Question: I am using Three Js for visualizing a car, but I am having a problem with my perspective camera

I would like it to look more real: I want to see only the front, not the back. I'm clear? haha
I have tried to change a lot of <URL>, but I am not being able to do it.
Here is the <URL>.
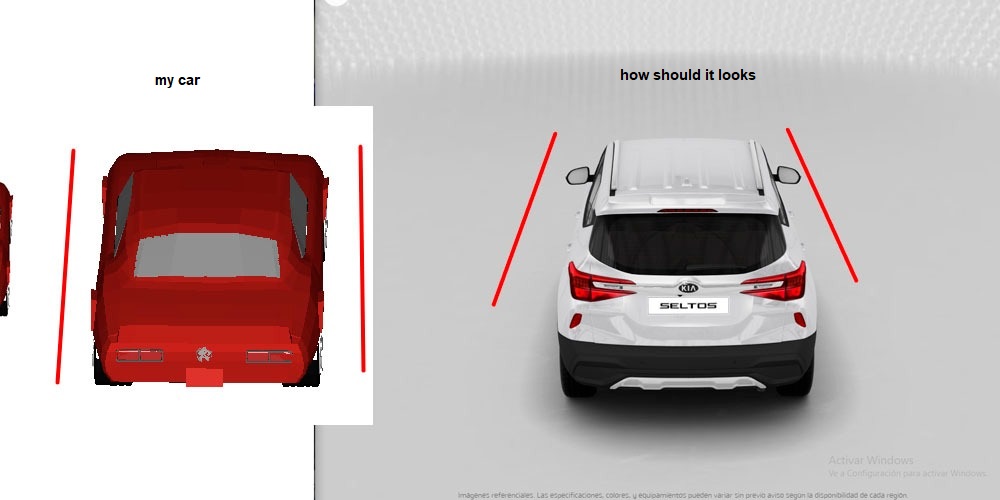
Answer: I can see in your code you are changing the FOV with the mouse wheel...
Is this what you want to do?
I would expect you would change the camera z position to zoom in and out, not the FOV.
I suggest you do like what jscastro says in the comments and make yout camera fov 45 and move your camera closer and .
Here is a demo where you can change the camera fov and z position to see how they interact.
'''
var camera, scene, renderer, mesh, material, stats;
init();
animate();
function init() {
// Renderer.
renderer = new THREE.WebGLRenderer();
//renderer.setPixelRatio(window.devicePixelRatio);
renderer.setSize(window.innerWidth, window.innerHeight);
// Add renderer to page
document.body.appendChild(renderer.domElement);
// Create camera.
camera = new THREE.PerspectiveCamera(70, window.innerWidth / window.innerHeight, 1, 10000);
camera.position.z = 400;
// Create scene.
scene = new THREE.Scene();
// Create material
material = new THREE.MeshPhongMaterial();
// Create cube and add to scene.
var geometry = new THREE.BoxGeometry(200, 200, 200);
mesh = new THREE.Mesh(geometry, material);
scene.add(mesh);
// Create ambient light and add to scene.
var light = new THREE.AmbientLight(0x404040); // soft white light
scene.add(light);
// Create directional light and add to scene.
var directionalLight = new THREE.DirectionalLight(0xffffff);
directionalLight.position.set(1, 1, 1);
scene.add(directionalLight);
// Add listener for window resize.
window.addEventListener('resize', onWindowResize, false);
// Add dat.gui.
var gui = new dat.GUI();
var fovgui = gui.add(camera, "fov").onChange(function(newvalue){
camera.updateProjectionMatrix();
}).name('camera.fov');
var posgui = gui.add(camera.position, "z").name('camera.position.z');
gui.add({click: function(){
camera.fov = 5;
camera.position.z = 5000;
camera.updateProjectionMatrix();
fovgui.updateDisplay();
posgui.updateDisplay();
}}, 'click').name('FOV:5 Z:5000');
gui.add({click: function(){
camera.fov = 70;
camera.position.z = 400;
camera.updateProjectionMatrix();
fovgui.updateDisplay();
posgui.updateDisplay();
}}, 'click').name('FOV:70 Z:400');
gui.add({click: function(){
camera.fov = 130;
camera.position.z = 190;
camera.updateProjectionMatrix();
fovgui.updateDisplay();
posgui.updateDisplay();
}}, 'click').name('FOV:130 Z:190');
}
function animate() {
requestAnimationFrame(animate);
mesh.rotation.x += 0.005;
mesh.rotation.y += 0.01;
renderer.render(scene, camera);
}
function onWindowResize() {
camera.aspect = window.innerWidth / window.innerHeight;
camera.updateProjectionMatrix();
renderer.setSize(window.innerWidth, window.innerHeight);
}
'''
'''
body {
padding: 0;
margin: 0;
}
canvas {
display: block;
}
'''
'''
<script src="https://cdn.rawgit.com/dataarts/dat.gui/master/build/dat.gui.min.js"></script>
<link href="https://cdn.rawgit.com/dataarts/dat.gui/master/build/dat.gui.css" rel="stylesheet"/>
<script src="https://cdn.rawgit.com/mrdoob/three.js/master/build/three.min.js"></script>
'''